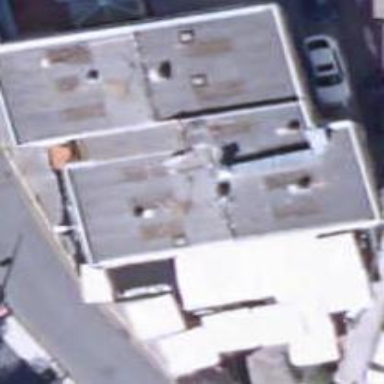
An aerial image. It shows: Cafe.